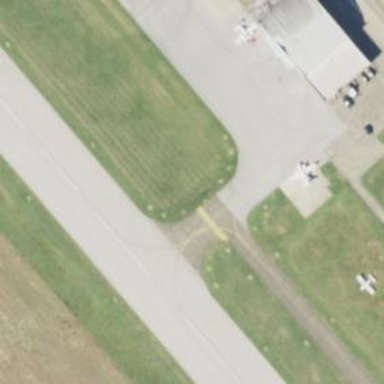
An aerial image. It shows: Image of taxiway at airport.